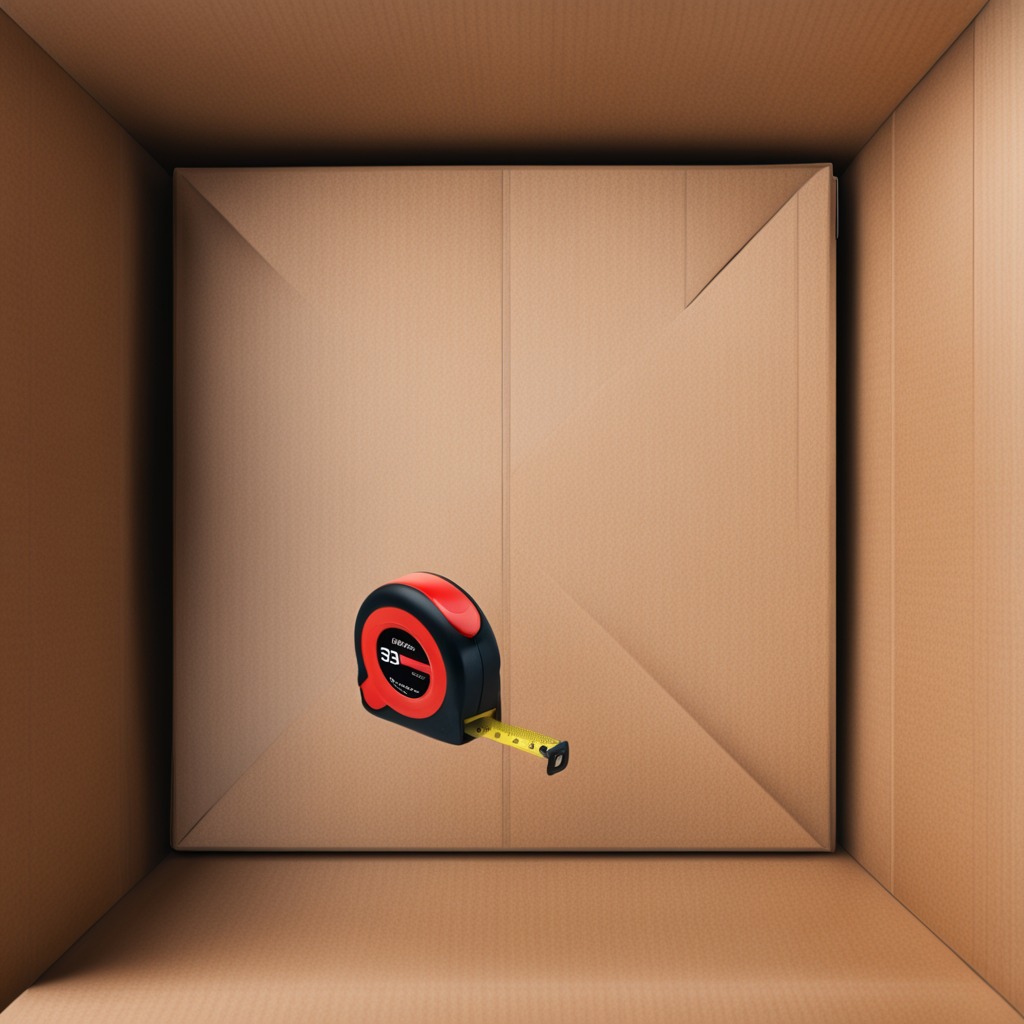
A measuring tape lying on a clean dry cardboard box surface in an outdoor workshop during daytime bright natural light soft shadows slightly creased but